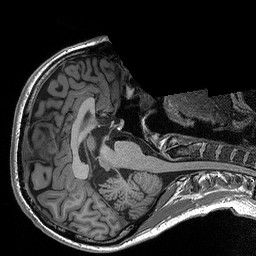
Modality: T1w
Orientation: axial
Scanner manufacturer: siemens
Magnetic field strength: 3 T
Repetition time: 2.3 s